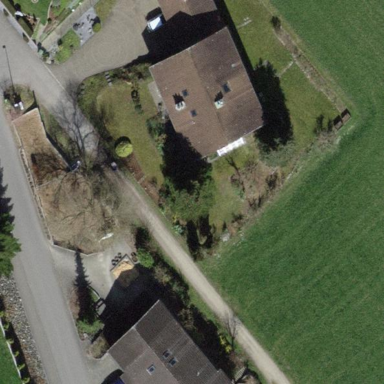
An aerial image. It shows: Detached building with gabled roof.